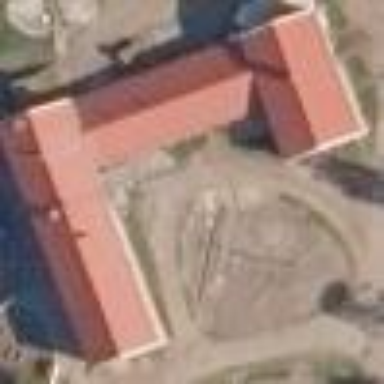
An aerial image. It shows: Stable building.